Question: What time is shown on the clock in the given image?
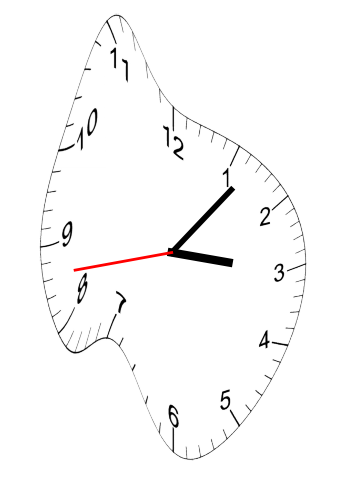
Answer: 03:06:43